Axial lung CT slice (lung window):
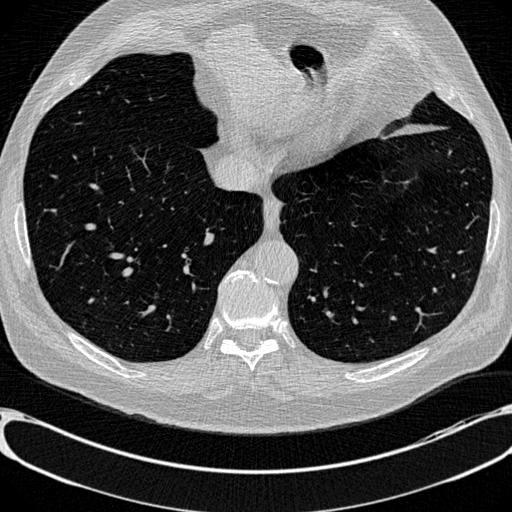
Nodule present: no